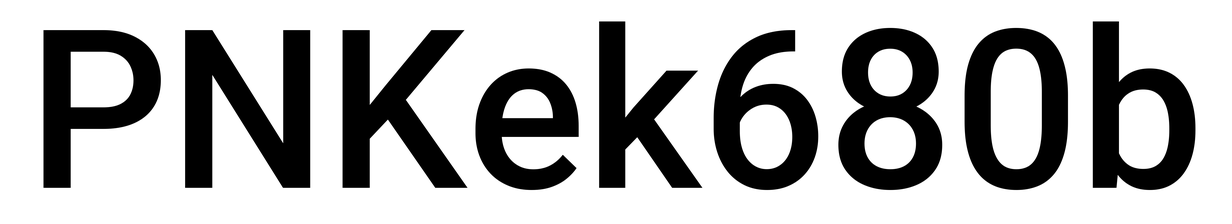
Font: Roboto_Medium